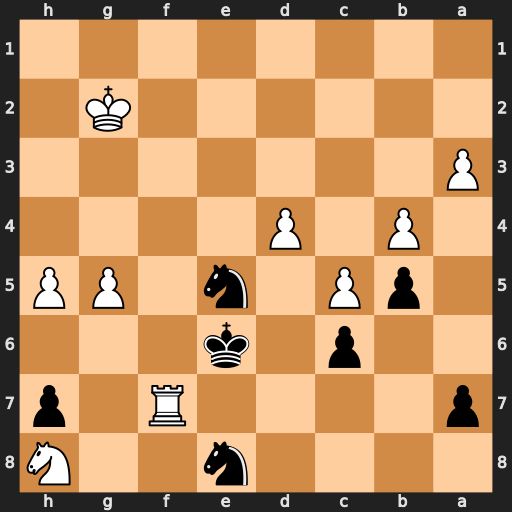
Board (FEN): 4n2N/p4R1p/2p1k3/1pP1n1PP/1P1P4/P7/6K1/8
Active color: b
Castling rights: -
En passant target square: -
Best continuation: Nxf7 Nxf7 Kxf7